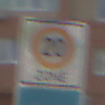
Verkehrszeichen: BeginnZone20
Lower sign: Sackgasse
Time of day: MorningAfternoon
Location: Outdoor (Urban)
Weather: PartlyCloudy
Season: NotSpecified
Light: Natural